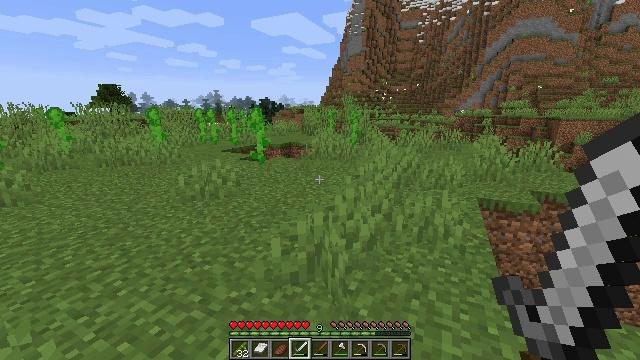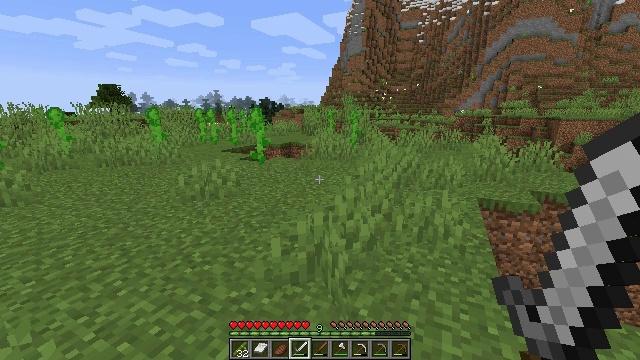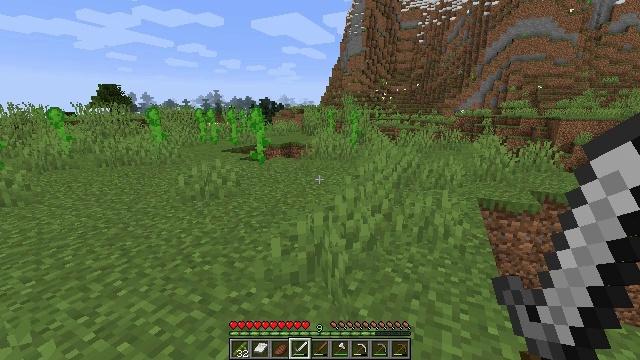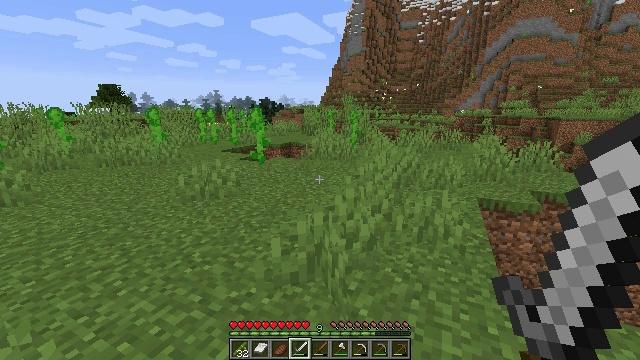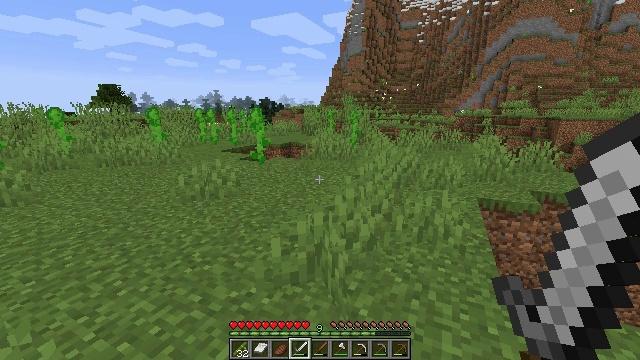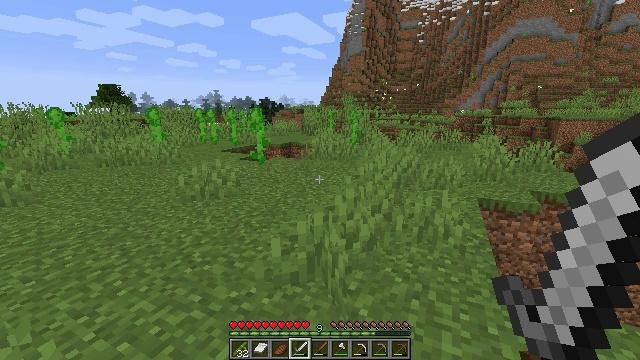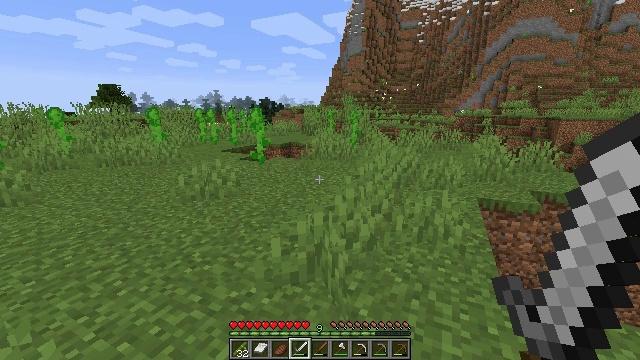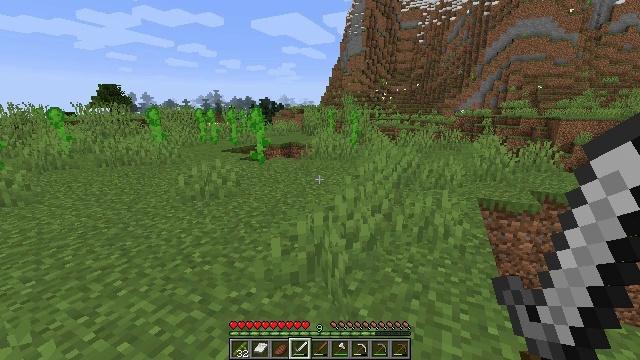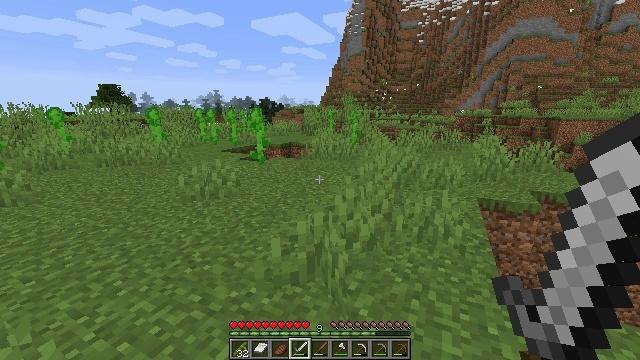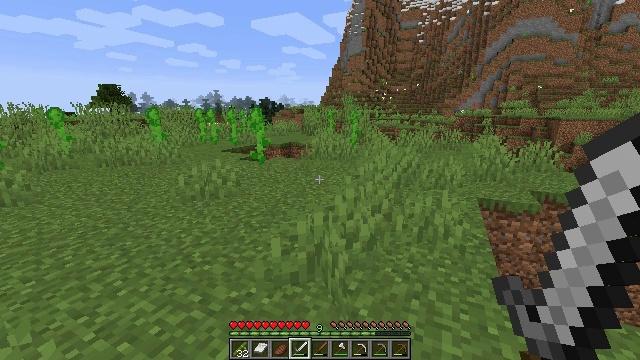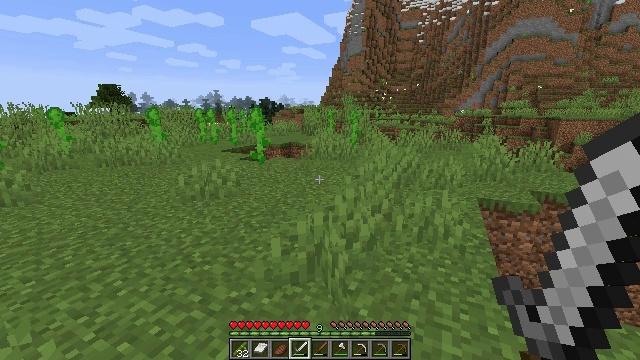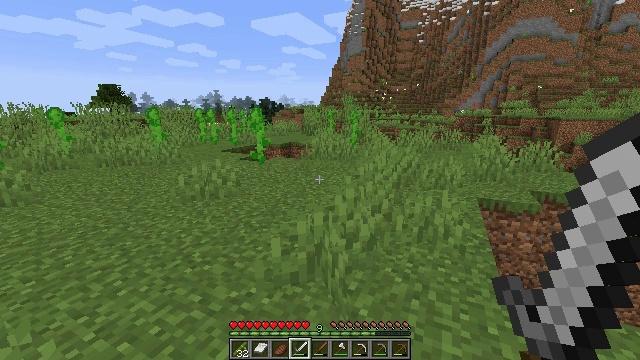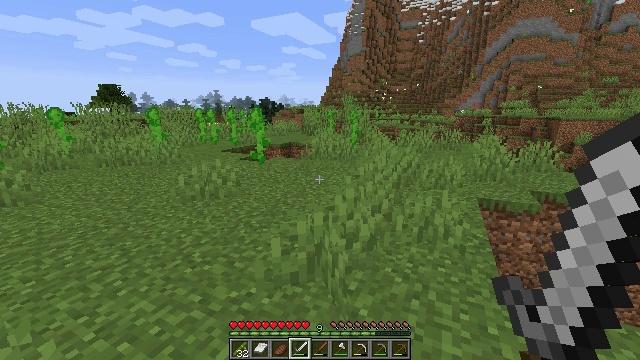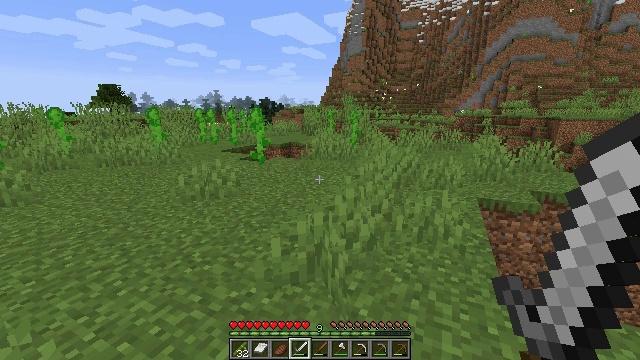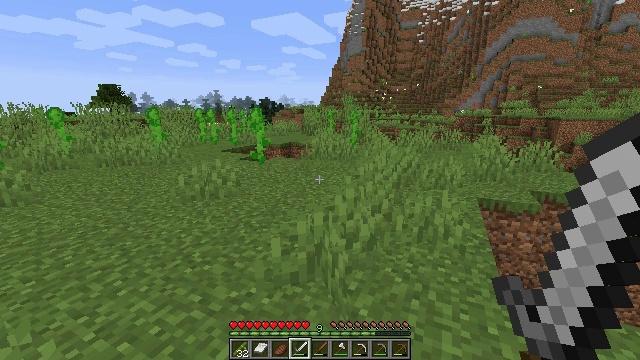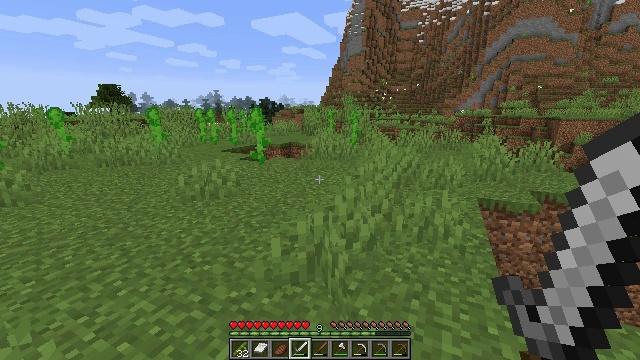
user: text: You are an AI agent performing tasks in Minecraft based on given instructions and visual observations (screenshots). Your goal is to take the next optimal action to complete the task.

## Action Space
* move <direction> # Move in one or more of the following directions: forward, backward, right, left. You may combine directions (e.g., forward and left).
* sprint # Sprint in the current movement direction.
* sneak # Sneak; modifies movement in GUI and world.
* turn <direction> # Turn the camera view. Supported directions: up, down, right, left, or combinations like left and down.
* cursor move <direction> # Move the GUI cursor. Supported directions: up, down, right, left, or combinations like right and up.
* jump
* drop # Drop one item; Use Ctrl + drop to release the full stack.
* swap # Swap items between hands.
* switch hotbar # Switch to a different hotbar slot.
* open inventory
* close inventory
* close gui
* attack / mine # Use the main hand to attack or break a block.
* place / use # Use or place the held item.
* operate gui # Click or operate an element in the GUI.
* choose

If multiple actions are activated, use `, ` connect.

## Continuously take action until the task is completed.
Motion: motion action
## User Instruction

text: Gather sweet berries from the bush.
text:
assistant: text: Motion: no_op
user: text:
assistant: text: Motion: no_op
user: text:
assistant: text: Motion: no_op
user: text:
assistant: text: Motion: no_op
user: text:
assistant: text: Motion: no_op
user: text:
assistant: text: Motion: no_op
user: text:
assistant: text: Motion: no_op
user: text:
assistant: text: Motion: no_op
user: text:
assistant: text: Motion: no_op
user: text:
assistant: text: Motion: no_op
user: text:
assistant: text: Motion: no_op
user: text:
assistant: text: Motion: no_op
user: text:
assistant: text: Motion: no_op
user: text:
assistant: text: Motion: no_op
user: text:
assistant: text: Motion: no_op
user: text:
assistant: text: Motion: no_op
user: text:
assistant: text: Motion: no_op
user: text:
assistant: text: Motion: no_op
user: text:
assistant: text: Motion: no_op
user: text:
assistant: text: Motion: no_op
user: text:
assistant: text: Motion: no_op
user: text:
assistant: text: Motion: no_op
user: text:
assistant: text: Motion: no_op
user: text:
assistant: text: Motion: no_op
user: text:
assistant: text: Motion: no_op
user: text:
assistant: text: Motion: no_op
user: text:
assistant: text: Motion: no_op
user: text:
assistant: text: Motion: no_op
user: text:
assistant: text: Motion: no_op
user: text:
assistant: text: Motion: no_op